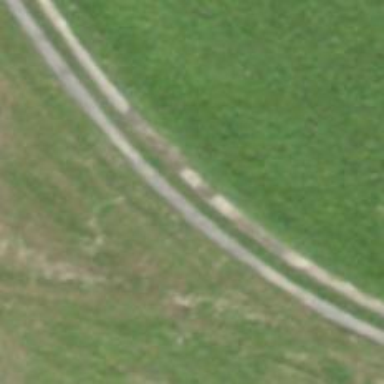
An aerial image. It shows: Track with grade 3 surface.